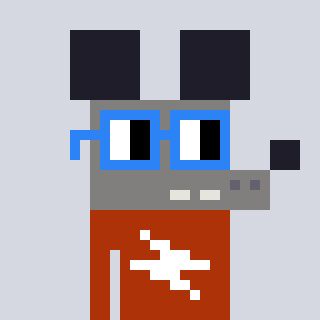
a pixel art character with square blue glasses, a mouse-shaped head and a hotbrown-colored body on a cool background